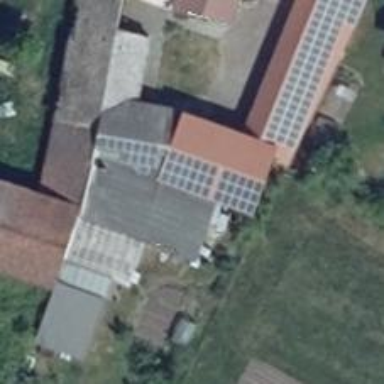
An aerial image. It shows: Solar photovoltaic panel generator producing electricity as small installation.